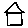
Label: house